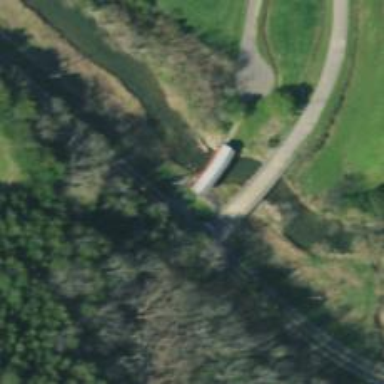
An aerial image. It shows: Covered bridge on residential road.